Question:
URL: <URL>
jQuery 1.42
jQuery Tools 1.2.3 overlay
IE7 has this problem too (tested on ietester)
I can not find where the problems lie.
Thanks a lot.
'''
<div id="dialog-content">
<!--Login -->
<div id="login" class="panel" style="display:none">
Login..................
</div>
<!--Register -->
<div id="register" class="panel" style="display:none">
Register..................
</div>
</div>
<!--Links-->
<a href="javascript:;" onclick="showDialog('#login','member');">Login</a>
<a href="javascript:;" onclick="showDialog('#register','member');">Register</a>
<script type="text/javascript">
var ol;
var dialog=null;
function showDialog(panel,action){
var each=each ? each : 0;
function overlay(){
if(panel){
$("#dialog div.panel").hide();
//show panel login,register,lostpw
$(panel).show();
}
if(ol !== undefined && ol.isOpened()) {
$("#dialog").css("top", ( $(window).height() - $("#dialog").height() ) / 2+$(window).scrollTop() + "px");
$("#dialog").css("left", ( $(window).width() - $("#dialog").width() ) / 2+$(window).scrollLeft() + "px");
}
//Overlay load
ol=$("#dialog").overlay({top:'center', left:'center', closeOnClick:false, api:true }).load();
$("#dialog .close").click(function(){
ol.close();
});
}
overlay();
//cur action
dialog=action;
return false;
}
</script>
'''
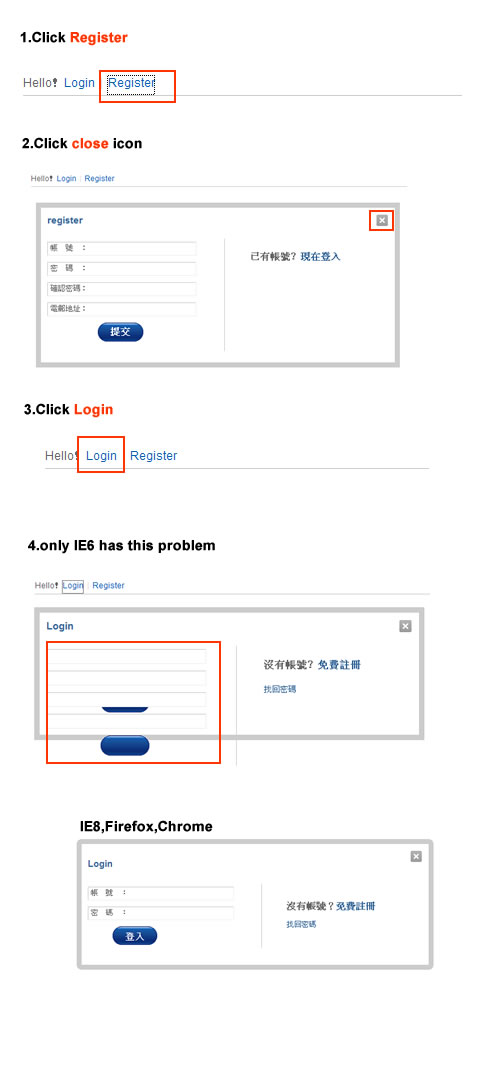
Answer: I think I know what this bug is: <URL>.
The workarounds listed are:
> Work arounds One may 'release the
spell' in a number of ways:
1. temporarily switch the content's display property to 'block' and back to 'none'.
2. temporarily switch the content's position property from 'relative' to 'absolute' and back, or vice versa.
3. temporarily switch the content's visibility property to 'hidden' and back. (But this only works if the content is positioned absolutely! The wonderful world of IE...)
Go and have a look there for more information.